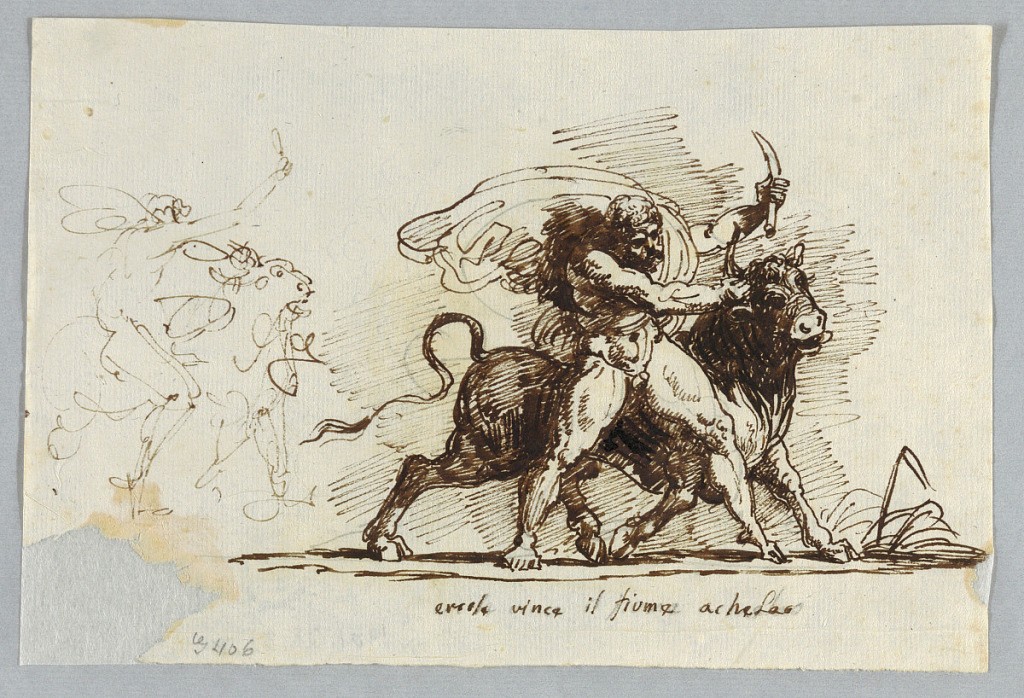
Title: Hercules renders Horn from Bull Achelous
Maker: Felice Giani, Italian, 1758–1823
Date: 1805
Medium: Pen and brown ink over traces of graphite on cream laid paper
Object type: Drawing
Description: Bull shown running toward right. At left, pen sketch of similar representation with Hercules shown in profile instead of from front.